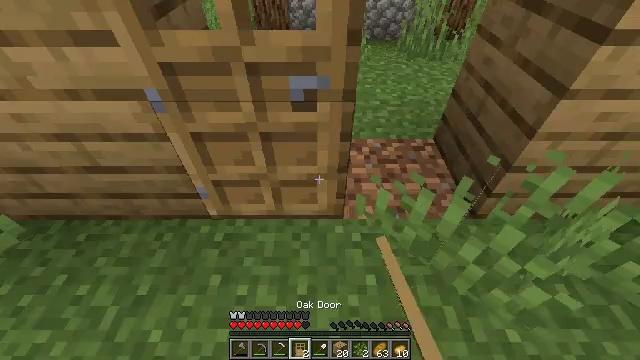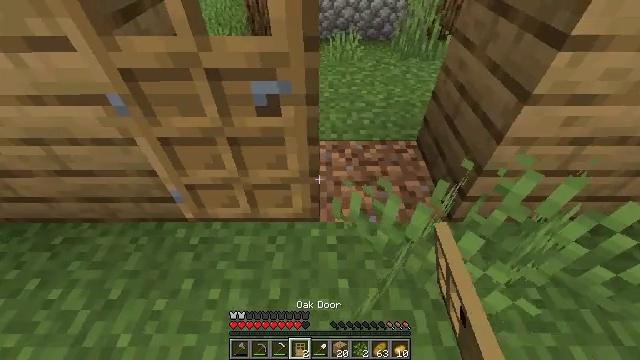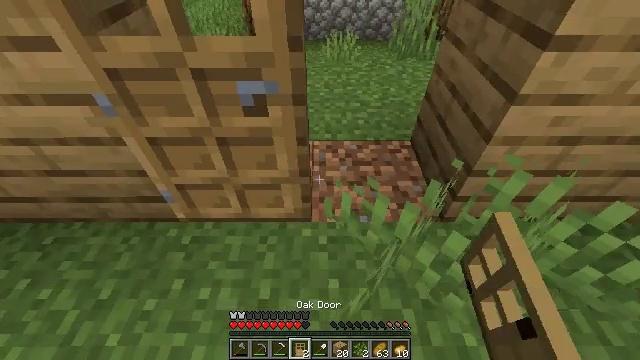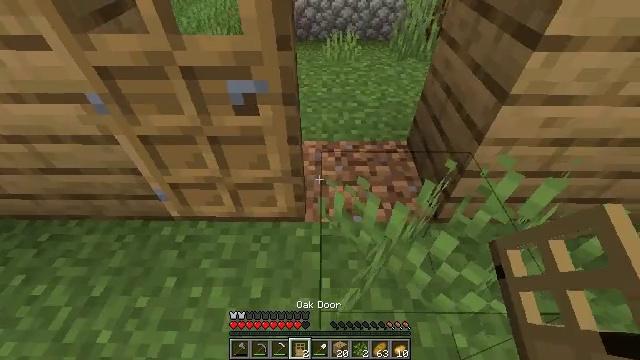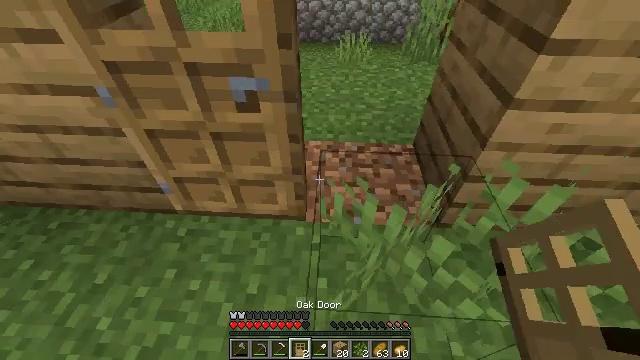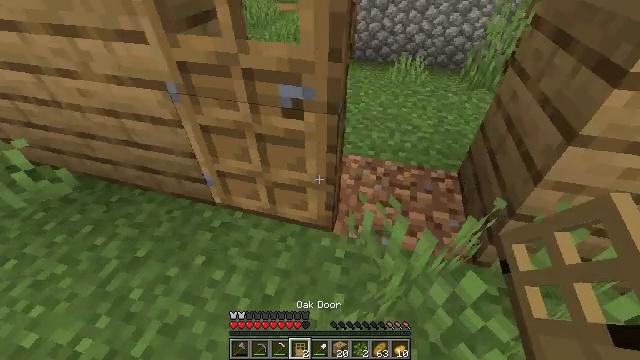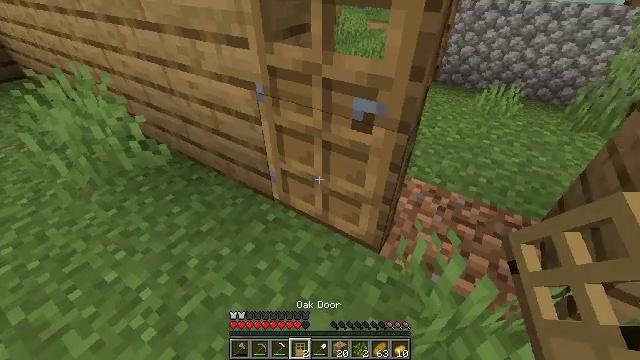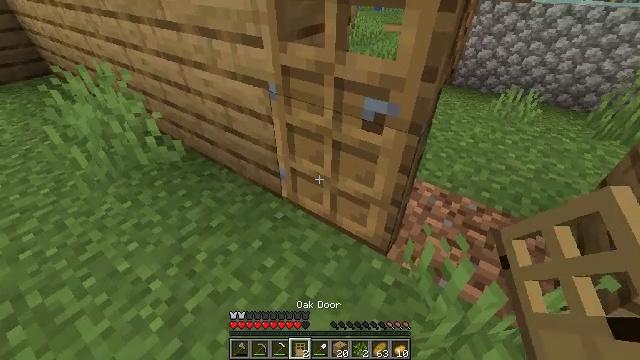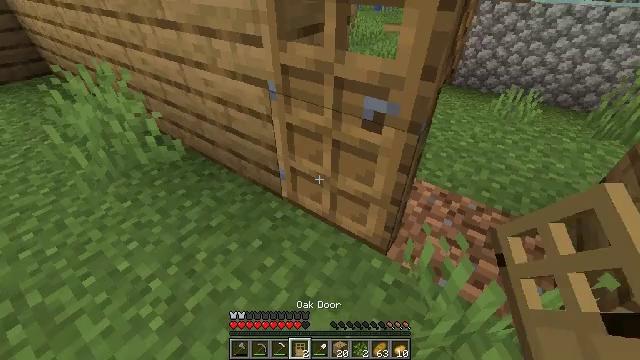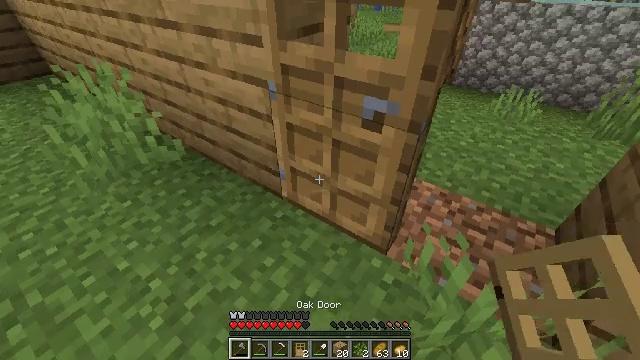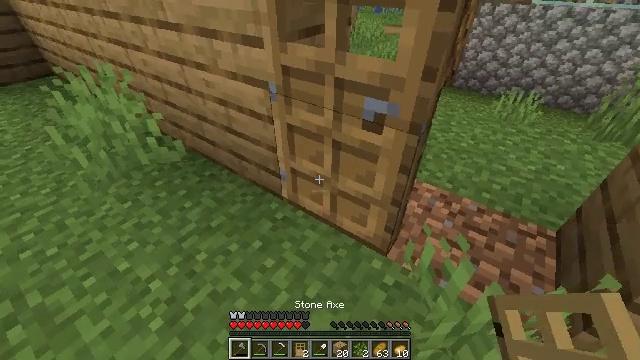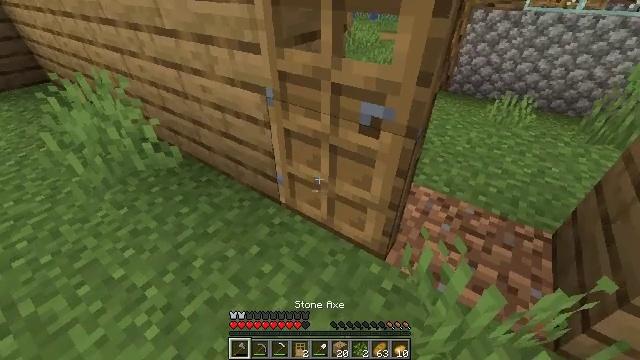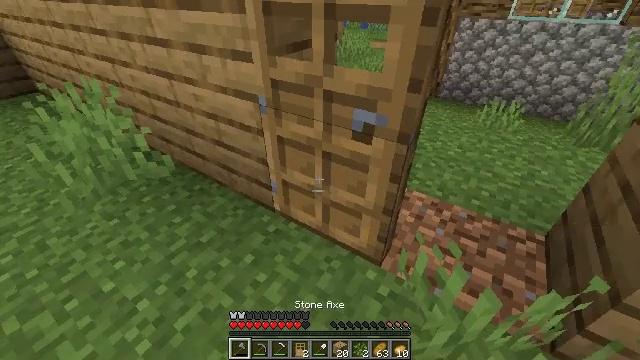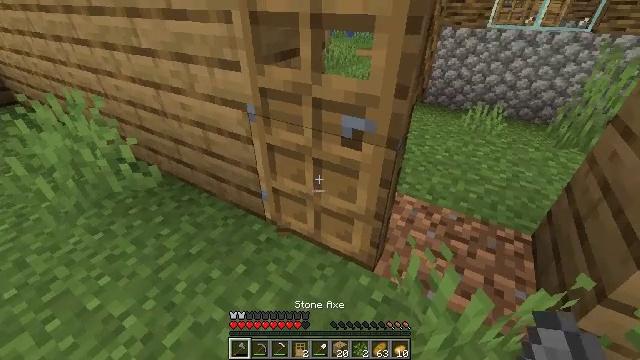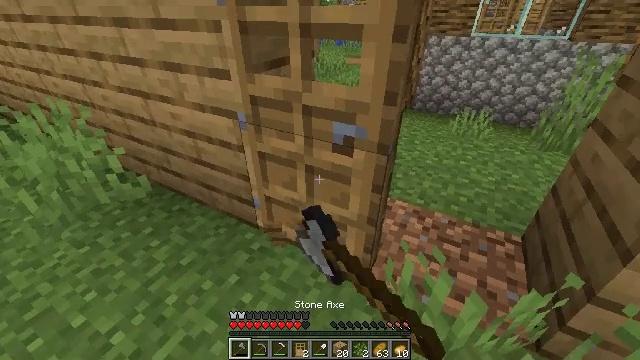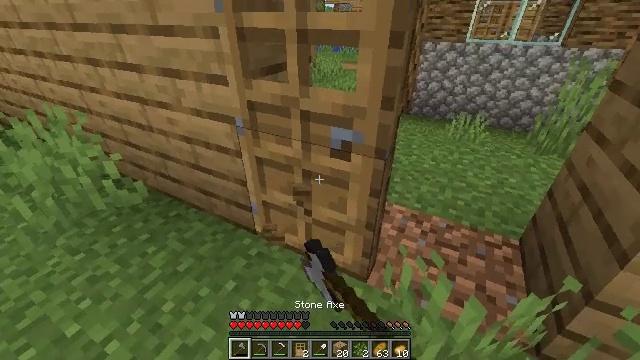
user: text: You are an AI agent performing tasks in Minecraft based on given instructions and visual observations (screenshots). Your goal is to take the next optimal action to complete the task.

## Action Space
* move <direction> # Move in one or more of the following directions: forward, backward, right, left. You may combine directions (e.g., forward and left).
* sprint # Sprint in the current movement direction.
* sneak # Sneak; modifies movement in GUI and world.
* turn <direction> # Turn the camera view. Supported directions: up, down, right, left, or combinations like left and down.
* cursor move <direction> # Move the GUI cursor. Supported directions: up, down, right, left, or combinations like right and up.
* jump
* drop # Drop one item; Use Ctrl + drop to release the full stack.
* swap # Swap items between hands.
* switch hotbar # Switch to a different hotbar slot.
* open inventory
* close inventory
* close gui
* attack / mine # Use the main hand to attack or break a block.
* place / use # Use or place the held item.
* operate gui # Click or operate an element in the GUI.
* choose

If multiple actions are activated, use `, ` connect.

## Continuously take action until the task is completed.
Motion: motion action
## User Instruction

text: Destroy the oak door to retrieve it.
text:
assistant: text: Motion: move right
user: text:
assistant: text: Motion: no_op
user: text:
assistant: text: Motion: no_op
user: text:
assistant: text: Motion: turn left
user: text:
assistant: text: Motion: turn left and up
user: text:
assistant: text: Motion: turn left and up
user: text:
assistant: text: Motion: turn left
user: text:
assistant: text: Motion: no_op
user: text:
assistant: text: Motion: switch to hotbar 1
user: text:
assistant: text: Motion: switch to hotbar 1
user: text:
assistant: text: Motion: turn up, switch to hotbar 1
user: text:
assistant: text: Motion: turn right and up, switch to hotbar 1
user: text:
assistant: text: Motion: turn right and up, attack / mine
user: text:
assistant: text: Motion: turn right and up, attack / mine
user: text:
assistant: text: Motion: turn up, attack / mine
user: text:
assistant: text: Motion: attack / mine
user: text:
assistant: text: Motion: attack / mine
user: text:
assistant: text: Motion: turn up, attack / mine
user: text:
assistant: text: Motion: turn up, attack / mine
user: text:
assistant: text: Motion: attack / mine
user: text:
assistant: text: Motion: attack / mine
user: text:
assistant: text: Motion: attack / mine
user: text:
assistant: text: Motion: attack / mine
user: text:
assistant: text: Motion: attack / mine
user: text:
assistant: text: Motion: attack / mine
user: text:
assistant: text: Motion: attack / mine
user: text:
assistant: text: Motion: attack / mine
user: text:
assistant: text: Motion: attack / mine
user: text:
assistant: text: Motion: attack / mine
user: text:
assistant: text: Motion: attack / mine